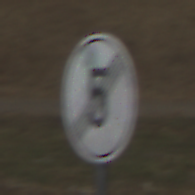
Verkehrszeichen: EndeGeschwindigkeit5
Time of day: Midday
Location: Outdoor (RoadRail)
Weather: Clear
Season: Summer
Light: Natural